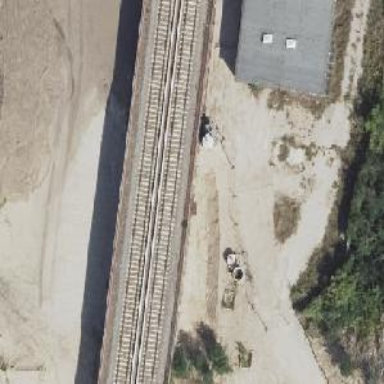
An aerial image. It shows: Rail line that is electrified.